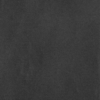
Label: dusty